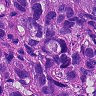
Metastatic tissue present: yes